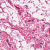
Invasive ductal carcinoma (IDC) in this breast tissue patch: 0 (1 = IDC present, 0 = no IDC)